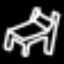
Label: bed